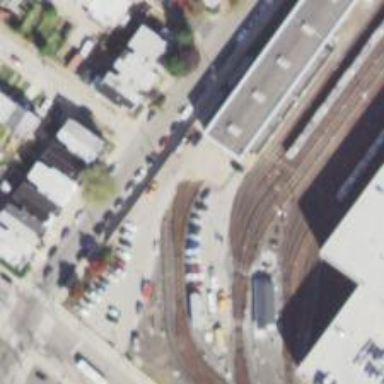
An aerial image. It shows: Electrified rail passing through service yard.